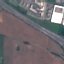
Label: Highway